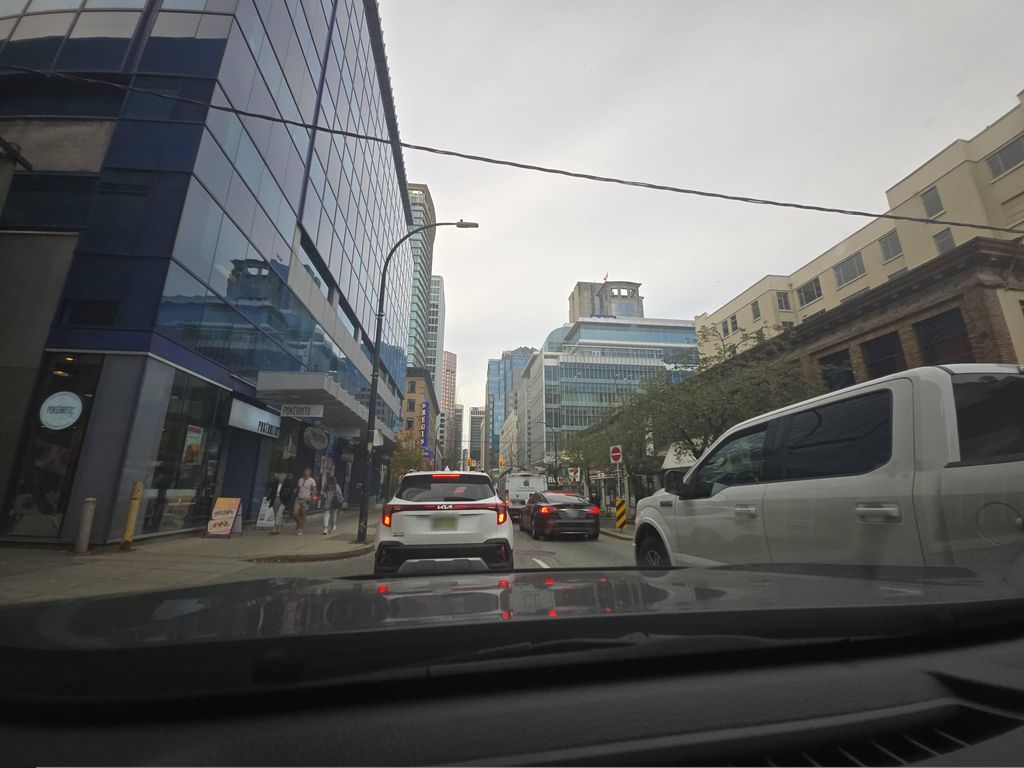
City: vancouver